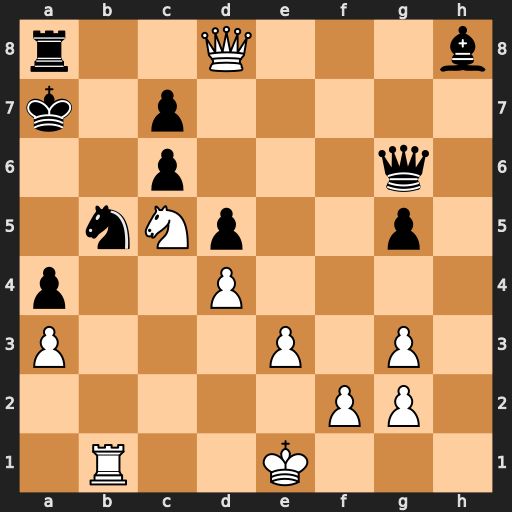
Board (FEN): r2Q3b/k1p5/2p3q1/1nNp2p1/p2P4/P3P1P1/5PP1/1R2K3
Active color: w
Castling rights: -
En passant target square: -
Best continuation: Qxc7+ Nxc7 Rb7#